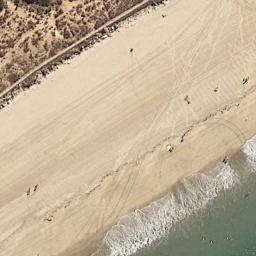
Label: beach